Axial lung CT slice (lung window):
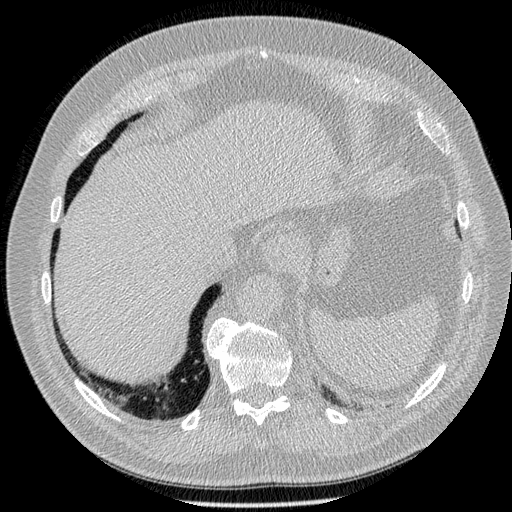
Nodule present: no